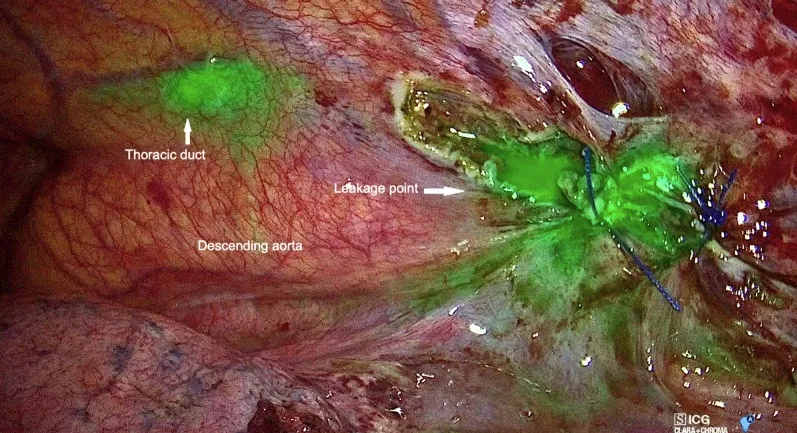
Left video-assisted thoracoscopic surgery (VATS) view showing fluorescent lymph spilling from the left para-aortic zone.
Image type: ophthalmic_imaging (ophthalmic_angiography)